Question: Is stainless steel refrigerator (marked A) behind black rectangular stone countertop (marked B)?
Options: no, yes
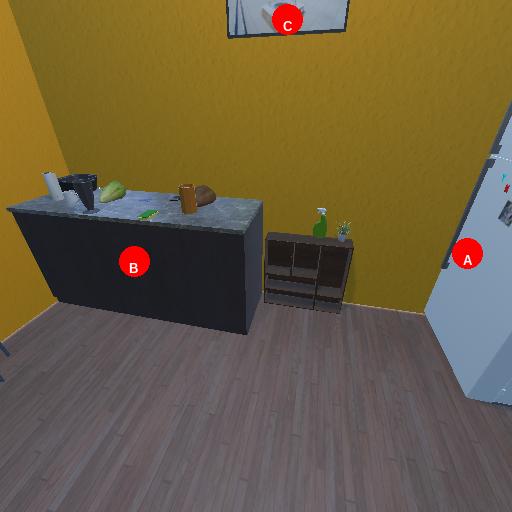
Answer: no